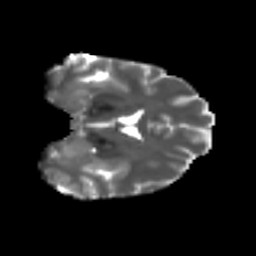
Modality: T2w
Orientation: coronal
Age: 45
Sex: female
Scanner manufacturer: ge
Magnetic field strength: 3 T
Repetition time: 7.8 s
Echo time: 0.0606 s